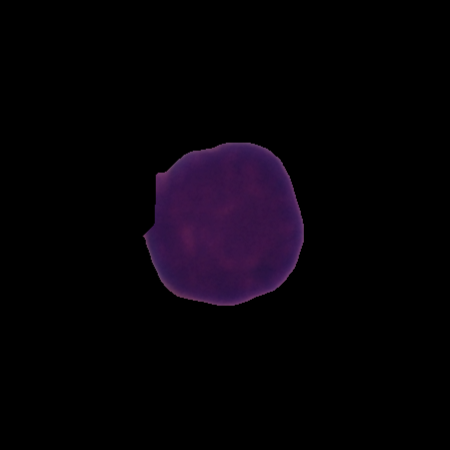
Label: healthy